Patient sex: M
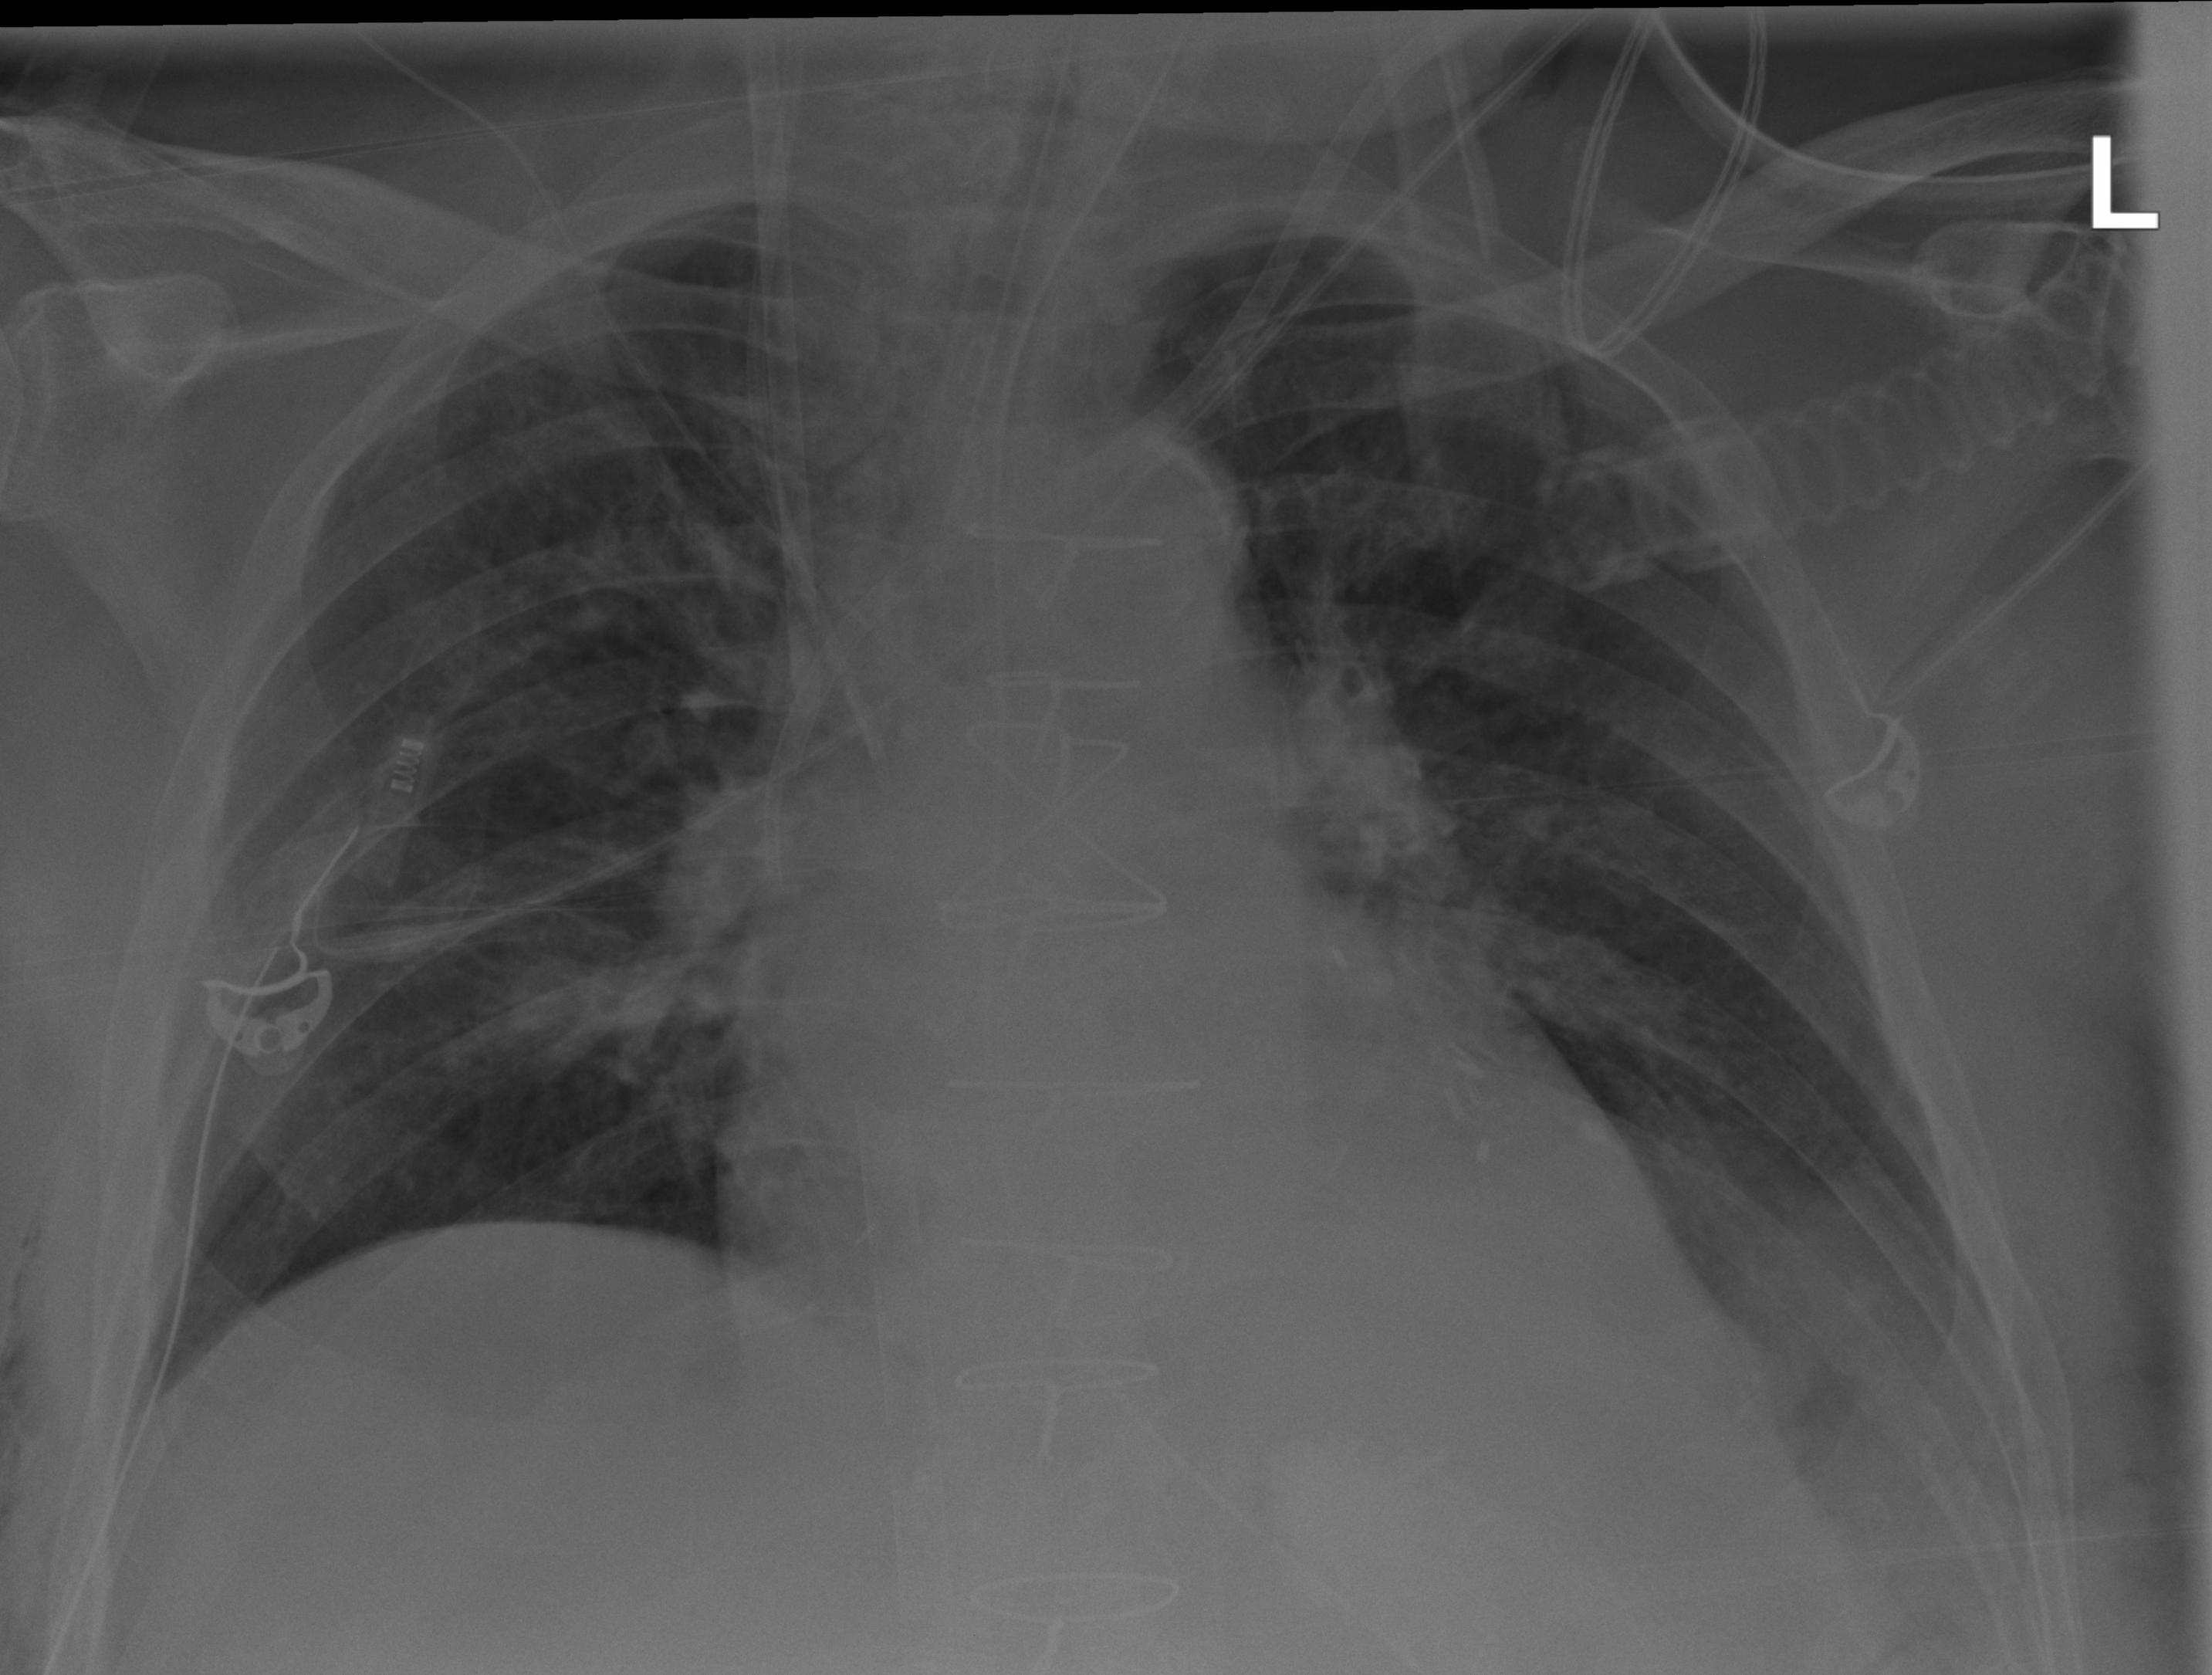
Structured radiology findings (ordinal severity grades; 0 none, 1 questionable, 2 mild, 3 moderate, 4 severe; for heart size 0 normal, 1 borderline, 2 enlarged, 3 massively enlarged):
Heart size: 1
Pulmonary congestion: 2
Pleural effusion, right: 0
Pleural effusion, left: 2
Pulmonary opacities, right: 2
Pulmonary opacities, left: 0
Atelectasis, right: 2
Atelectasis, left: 2